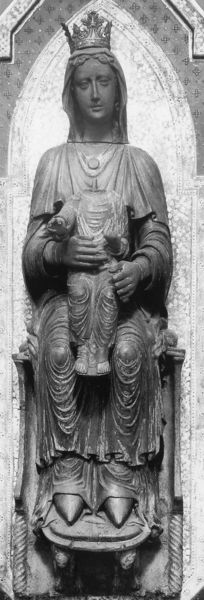
Titel: Thronende Muttergottes mit Kind
Standort: Todi, S. Maria in Camuccia (EU - I - Umbrien)
Schlagwörter: kopf, umhang, weiß, sitzen, grau, holz, marmor, schwarz, stuhl, arme, falten, halten, stein, portrait, porträt, figur, gewand, sitzend, kind, mutter, frontal, krone, skulptur, statue, beine, füße, bogen, schuhe, kette, thron, spitz, streng, faltenwurf, plastik, knie, halskette, nische, schwarzweiß, puppe, schnitzerei, schoss, spitzbogen, jesus, mittelalter, königin, maria, madonna, kopflos, geschnitzt, parallelen, thronend, slulptur, parallelfalten, h#nde, jean d ark, thron alt kopflos